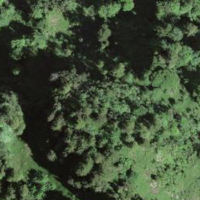
EUNIS habitat code: 43
Species observed at this site:
Crepis pyrenaica